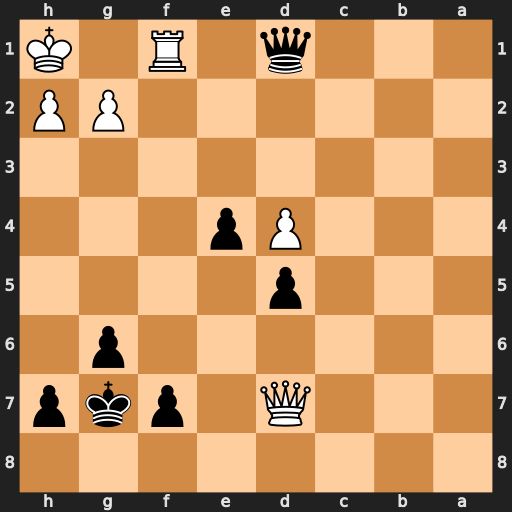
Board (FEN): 8/3Q1pkp/6p1/3p4/3Pp3/8/6PP/3q1R1K
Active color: b
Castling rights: -
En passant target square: -
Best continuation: Qxf1#